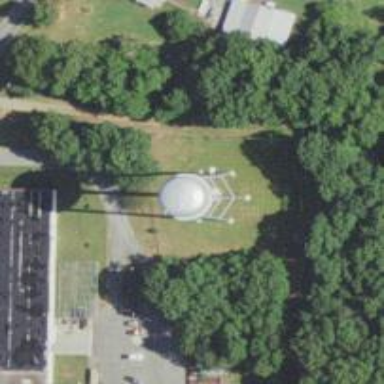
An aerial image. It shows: Water tower that is man-made.